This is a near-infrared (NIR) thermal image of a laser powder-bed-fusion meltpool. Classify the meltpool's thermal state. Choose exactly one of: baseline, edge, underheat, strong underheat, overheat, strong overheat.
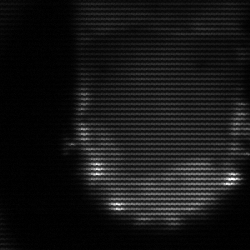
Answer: baseline